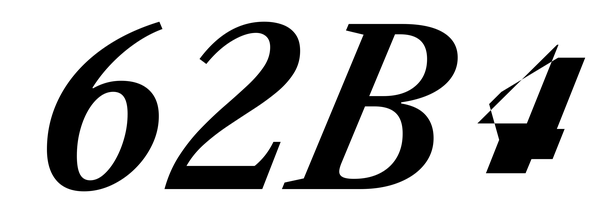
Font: LibreCaslonText-Italic_SemiBold_Italic